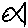
Label: fish